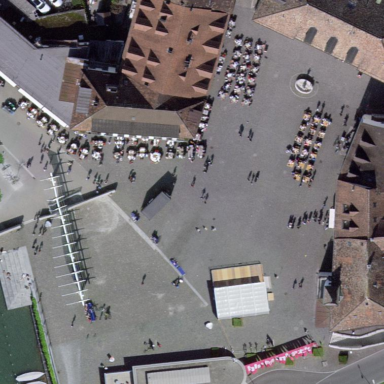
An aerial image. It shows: Picturesque square with cobblestone paving.